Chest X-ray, PA view. Patient: 73 years old, sex M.
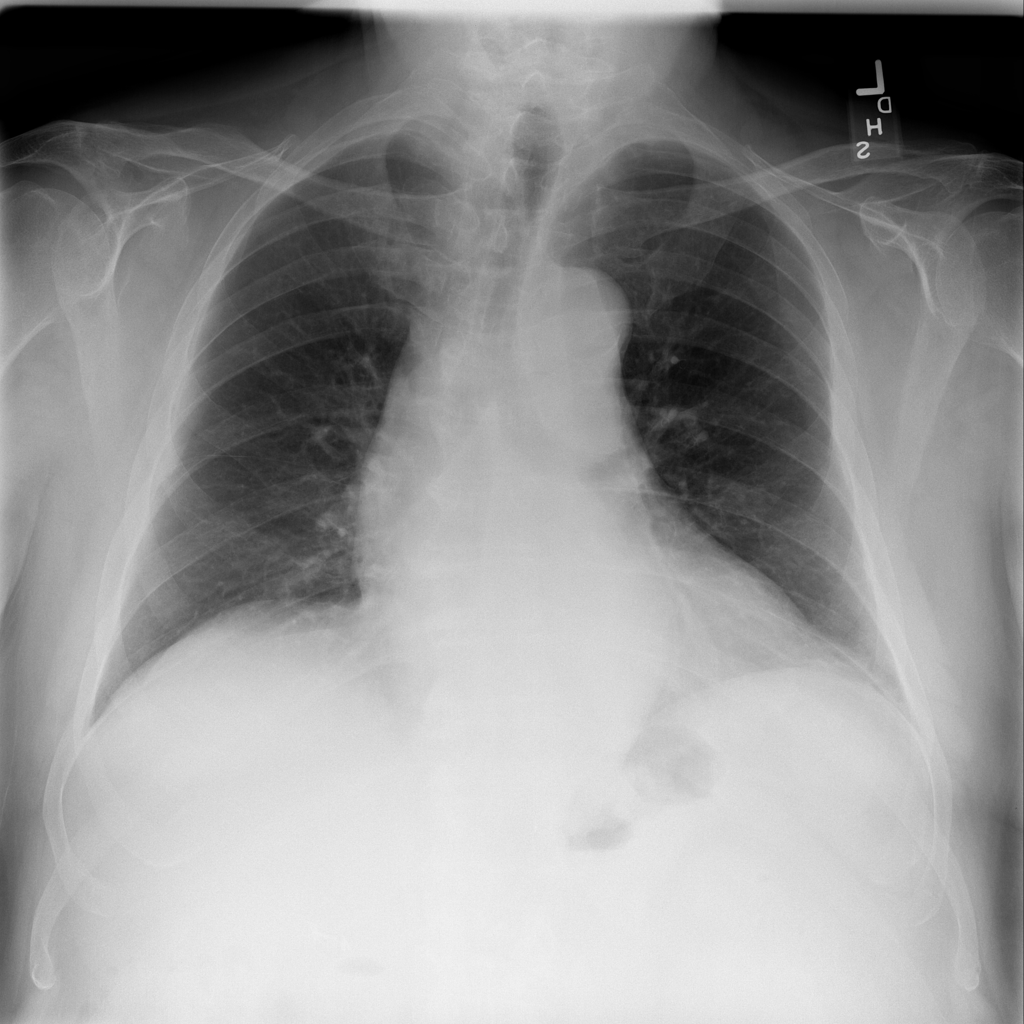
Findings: Cardiomegaly